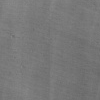
Atmospheric dust classification: not_dusty